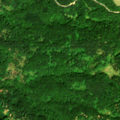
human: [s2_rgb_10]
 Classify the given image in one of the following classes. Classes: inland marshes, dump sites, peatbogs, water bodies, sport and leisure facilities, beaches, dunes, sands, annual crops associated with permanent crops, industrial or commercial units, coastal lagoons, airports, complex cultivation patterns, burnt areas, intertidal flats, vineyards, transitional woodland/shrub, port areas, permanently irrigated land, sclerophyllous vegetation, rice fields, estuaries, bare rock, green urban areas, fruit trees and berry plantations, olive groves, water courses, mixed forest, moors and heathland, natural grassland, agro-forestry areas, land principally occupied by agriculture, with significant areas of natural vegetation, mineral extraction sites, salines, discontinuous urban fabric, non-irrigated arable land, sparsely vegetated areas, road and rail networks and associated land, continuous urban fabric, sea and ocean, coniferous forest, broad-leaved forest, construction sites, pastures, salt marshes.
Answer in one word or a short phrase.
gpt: pastures, broad-leaved forest